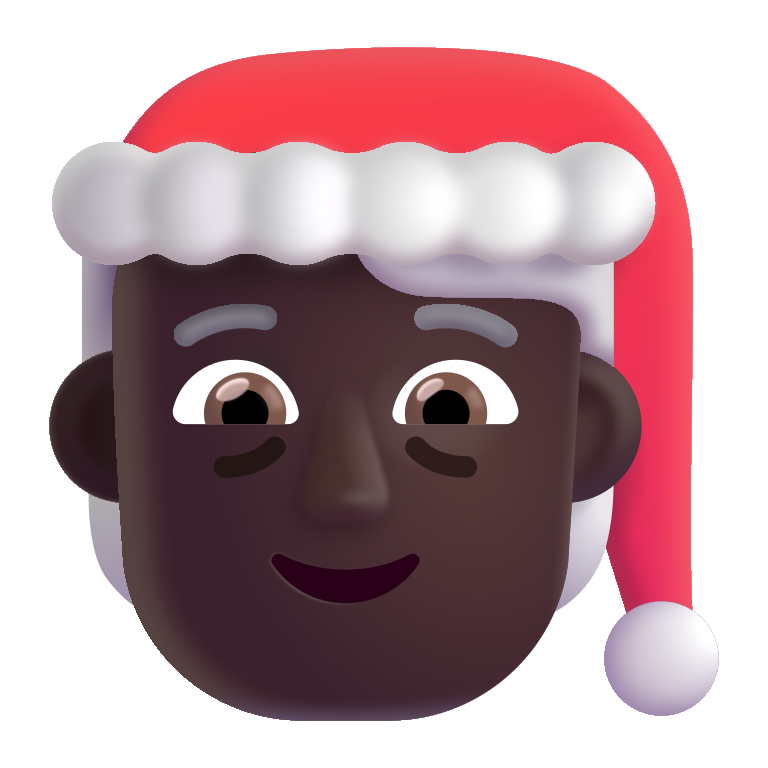
mx claus color dark